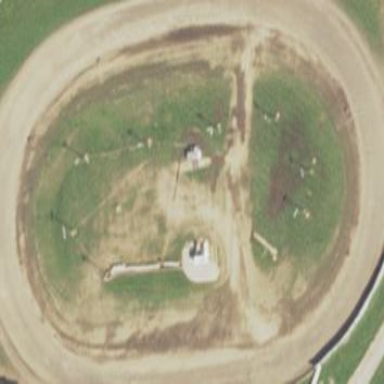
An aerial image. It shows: Raceway for motor sports.